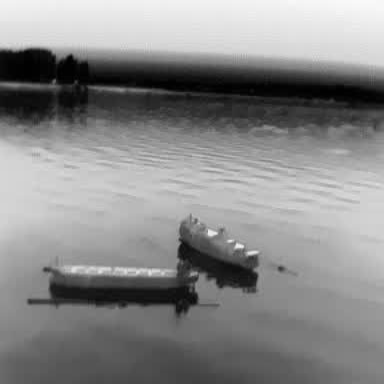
There is a container_ship in the infrared image.